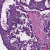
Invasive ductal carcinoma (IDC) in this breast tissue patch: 1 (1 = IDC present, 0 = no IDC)